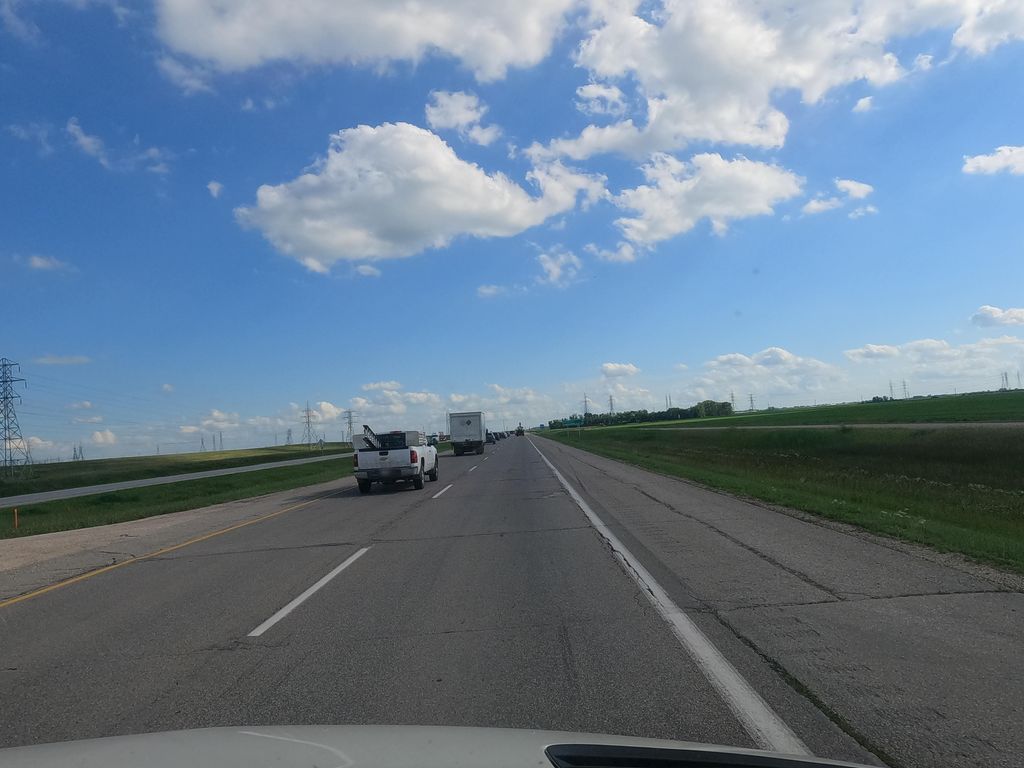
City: winnipeg